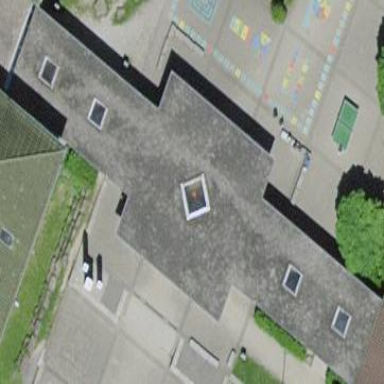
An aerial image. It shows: Flat roof building.